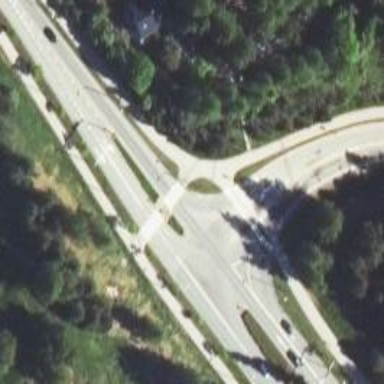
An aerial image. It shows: Secondary link road.